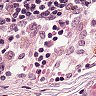
Metastatic tissue present: no